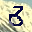
Label: 3